Question: i have picBarrier as a picturebox, for some reason, i keep getting an error about a background picturebox i deleted on something, it points it out for even when its commented out. i tried deleting-text, restarting, any suggestions?
Error 1 The name 'picBackGround' does not exist in the current contex

'''
// PictureBox[] pics = {picBarrier, picEnd, picFloor;
'''
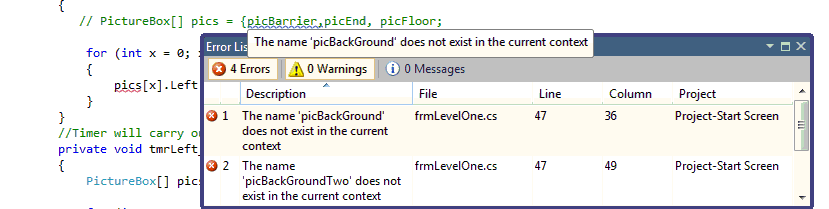
Answer: I'm just gonna rep whore this one.... :>
Full Clean + Rebuild fixes this. You can tell that Visual Studio is a bit out of sync with the source because it's highlighting something completely different to what it says is the issue.
Clean + Rebuild (even though Rebuild does a Clean.. sometimes its very random in what it does.. so I always suggest a Clean + Rebuild):